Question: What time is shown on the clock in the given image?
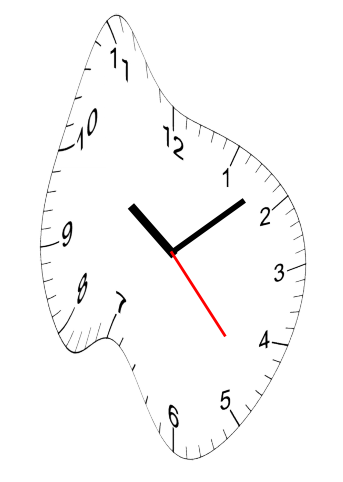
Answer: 10:08:23